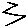
Label: zigzag